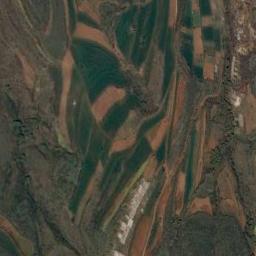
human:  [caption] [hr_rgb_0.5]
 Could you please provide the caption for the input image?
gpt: There was a little weed around the terraces .

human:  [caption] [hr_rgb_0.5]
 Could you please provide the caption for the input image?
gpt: The bare and green terrace is next to some trees .

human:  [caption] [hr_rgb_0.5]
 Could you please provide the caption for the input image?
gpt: There are many green plants on the terrace .

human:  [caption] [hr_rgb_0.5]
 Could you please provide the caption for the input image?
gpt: There are several houses in a large layer of brown and green mixed terraces .

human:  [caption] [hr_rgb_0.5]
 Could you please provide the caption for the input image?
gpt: There are many green terraces and brown ones .